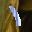
Label: 1